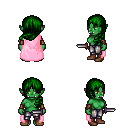
a pixel art fantasy rpg character, female body template, orc, green skin, pink cape, metal pants, green left-swept hairstyle, leather bracers, brown shoes, dagger, four views (front, back, left, right), 2x2 character sprite sheet, small pixel art, hard edges, no anti-aliasing